Мальчик бросил камень под некоторым углом $\alpha$ к горизонту.
Пренебрегая сопротивлением воздуха, определите, при каких значениях угла бросания $\alpha$ камень все время (до падения на землю) будет удаляться от мальчика.
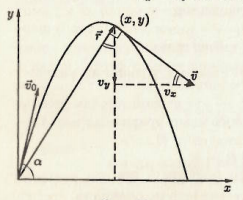
Решение: Движение камня описывается следующими соотношениями: $$ \begin {gathered} x = v_{0} t \cos \alpha, y = v_{0} t \sin \alpha - \frac{g}{2} t^{2}. \\ v_{x} = v_{0}\cos \alpha, v_{y} = v_{0} \sin \alpha - g t. \end {gathered} $$ Камень удалится на максимальное расстояние от места бросания, когда вектор скорости будет перпендикулярен радиусу-вектору $\vec{r}$. При этом должно быть выполнено соотношение (см. рисунок): $$ \frac{y}{x}=\frac{v_{x}}{v_{y}} . $$  Подставляя сюда выражения для $x$, $y$, $v_{x}$ и $v_{y}$, получим квадратное уравнение относительно времени $t$: $$ t^{2} - \frac{3 v_{0} \sin \alpha}{g} t + \frac{2 v_{0}^{2}}{g^{2}} = 0. $$ Если дискриминант этого уравнения отрицателен, то не существует такого момента времени $t$, когда векторы $\vec{v}$ и $\vec{r}$ перпендикулярны друг другу, а, следовательно, брошенный камень будет все время удаляться от места бросания. Условие отрицательности дискриминанта: $$ \left(\frac{3 v_{0} \sin \alpha}{g}\right)^{2}<4\left(\frac{2 v_{0}^{2}}{g^{2}}\right) $$ Из него следует $$ \sin \alpha<\sqrt{\frac{8}{9}} \approx 0.94, \text {т. e.} \alpha<70.5^{\circ} . $$
Ответ: $$ \alpha<70.5^{\circ}. $$
Темы:
T, Механика, Кинематика, Баллистика, Всероссийские